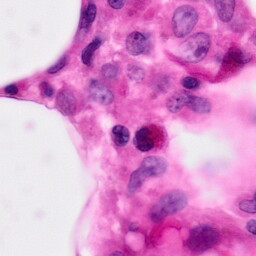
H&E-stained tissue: Pancreatic